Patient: sex M, age 76
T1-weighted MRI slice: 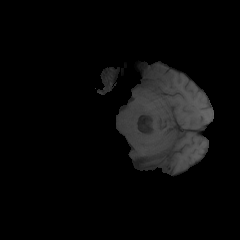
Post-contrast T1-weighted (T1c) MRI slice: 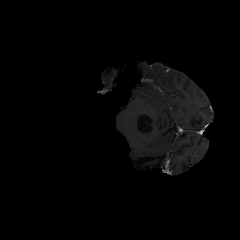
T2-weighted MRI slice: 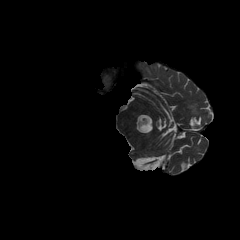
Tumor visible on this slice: yes
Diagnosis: Glioblastoma, IDH-wildtype
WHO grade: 4